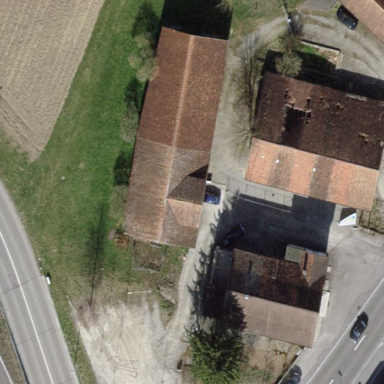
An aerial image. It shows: Rural barn.